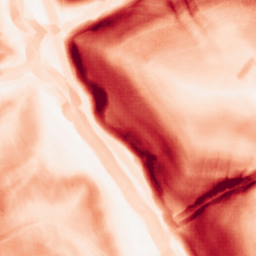
Category: morphological
Decomposition family: morphological_gradient
Decomposition parameters: size: 7
shape: diamond
Upsampling method: sinc_hamming
Upsampling parameters: scale: 8
kernel_size: 16
Upsampling scale: 8